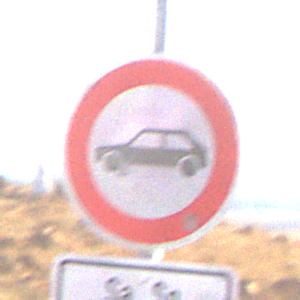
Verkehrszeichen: VerbotPersonenkraftwagen
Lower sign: ZeitangabenMitBeschraenkungAufWochentage9
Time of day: MorningAfternoon
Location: Outdoor (Nature)
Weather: Clear
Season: NotSpecified
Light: Natural